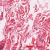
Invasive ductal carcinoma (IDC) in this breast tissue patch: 0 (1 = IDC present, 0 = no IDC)